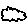
Label: cloud